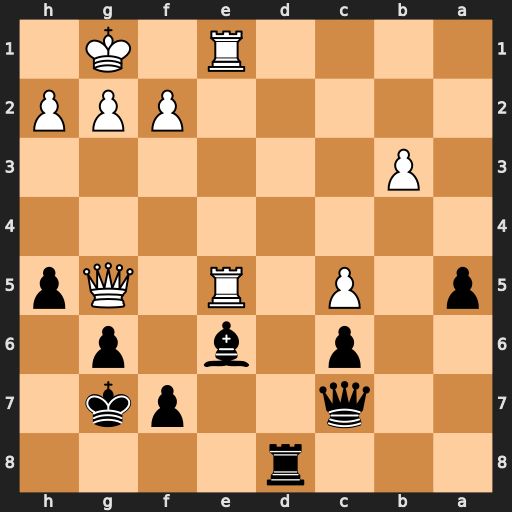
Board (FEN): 3r4/2q2pk1/2p1b1p1/p1P1R1Qp/8/1P6/5PPP/4R1K1
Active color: b
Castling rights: -
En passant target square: -
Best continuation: f6 Rxe6 fxg5 Re7+ Qxe7